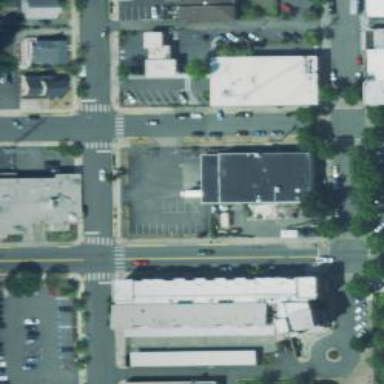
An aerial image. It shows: Sidewalk.